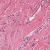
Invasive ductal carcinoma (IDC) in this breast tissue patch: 0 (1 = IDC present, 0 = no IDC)